You are looking at the unprocessed time series of a bearing vibration snapshot. Based on the visible evidence, which condition applies: normal, inner_race, outer_race, ball?
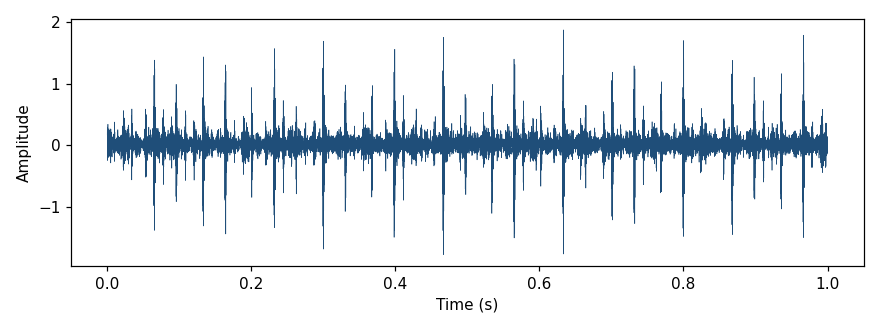
Answer: inner_race